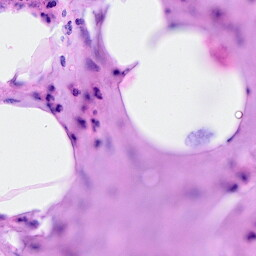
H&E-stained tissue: Breast